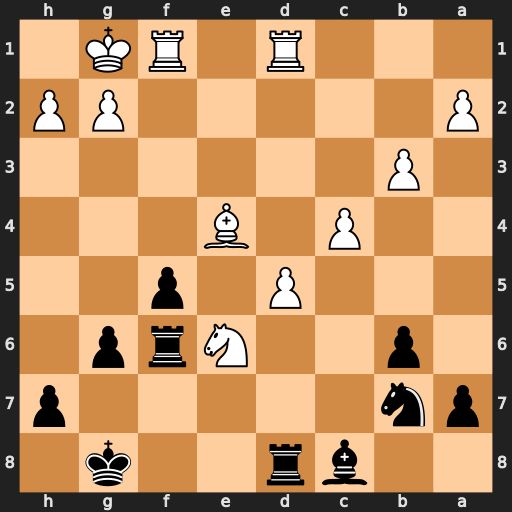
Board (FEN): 2br2k1/pn5p/1p2Nrp1/3P1p2/2P1B3/1P6/P5PP/3R1RK1
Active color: b
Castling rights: -
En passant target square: -
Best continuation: Bxe6 dxe6 Rxd1